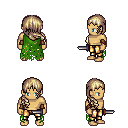
a pixel art fantasy rpg character, male body template, human, tanned skin, green tattered cape, gold greaves, white blonde right-swept hairstyle, leather bracers, dagger, four views (front, back, left, right), 2x2 character sprite sheet, small pixel art, hard edges, no anti-aliasing